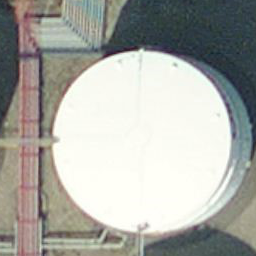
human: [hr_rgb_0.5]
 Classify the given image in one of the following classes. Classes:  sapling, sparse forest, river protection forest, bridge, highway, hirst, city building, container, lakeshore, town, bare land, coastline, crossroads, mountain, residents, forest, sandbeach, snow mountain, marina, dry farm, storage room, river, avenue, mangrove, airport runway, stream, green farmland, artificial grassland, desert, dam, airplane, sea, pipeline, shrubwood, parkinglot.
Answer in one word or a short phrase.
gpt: storage room